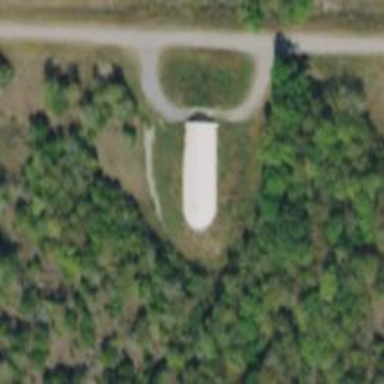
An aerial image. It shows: Military bunker.